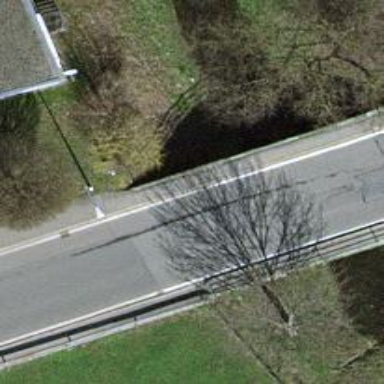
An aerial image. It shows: Secondary road bridge with asphalt surface. Both sides of the road have asphalt sidewalks.